Question: I have two sliders, one for brightness and another for contrast. Subsequently they are attached to a "brightness" model and a "contrast" model. These sliders are in a tab interface, any time the tab changed the value was getting reset. I decided to create a factory service to store the values and would like to update the factory with the new value anytime the sliders change. I know the slider models are being updated because I have a box next to each slider display the current value of the model. It seems to console log once after the value is set by the service but never logs afterwards.
Controller Code:
'''
'use strict';
angular.module('oct').controller('LeftCtrl', ['$scope', '$timeout', '$mdSidenav', '$log', 'OctSettings', function($scope, $timeout, $mdSidenav, $log, OctSettings) {
$scope.resolutions = ['Resolution 1', 'Resolution 2', 'Resolution 3'];
$scope.toggleDropdownArray = ['', '', '', ''];
$scope.isThetaView = true;
$scope.isCartView = true;
$scope.isLongView = true;
$scope.brightness = Number(OctSettings.image.brightness);
$scope.contrast = Number(OctSettings.image.contrast);
$scope.$watch('brightness',
function(newVal, oldVal) {
console.log(oldVal);
});
$scope.close = function() {
$mdSidenav('left').close()
.then(function() {
$log.debug('close LEFT is done');
});
};
$scope.toggleDropdown = function(index) {
if($scope.toggleDropdownArray[index] === 'toggle-up') {
$scope.toggleDropdownArray[index] = 'toggle-down';
} else {
$scope.toggleDropdownArray[index] = 'toggle-up';
for(var i=0; i<$scope.toggleDropdownArray.length; i++) {
if(i !== index) {
$scope.toggleDropdownArray[i] = 'toggle-down';
}
}
}
};
}]);
'''
HTML w/ Angular Material for Sliders:
'''
<md-tab label="Image">
<md-content class="md-padding settings-tabs-pg-content">
<div class="brightness-div" layout="">
<div flex="10" layout="" layout-align="center center"><span class="md-body-1 fa fa-sun-o"><md-tooltip>Brightness</md-tooltip></span></div>
<md-slider flex="" min="0" max="100" ng-model="brightness" aria-label="brightness" id="brightness-slider" class="">
</md-slider>
<div flex="20" layout="" layout-align="center center">
<input type="number" ng-model="brightness" aria-label="brightness" aria-controls="brightness-slider">
</div>
</div>
<div layout="">
<div flex="10" layout="" layout-align="center center">
<span class="md-body-1 fa fa-adjust"><md-tooltip>Contrast</md-tooltip></span>
</div>
<md-slider flex="" min="0" max="100" ng-model="contrast" aria-label="contrast" id="contrast-slider" class="">
</md-slider>
<div flex="20" layout="" layout-align="center center">
<input type="number" ng-model="contrast" aria-label="contrast" aria-controls="contrast-slider">
</div>
</div>
<div>
<a class="window-leveling-btn">Window Leveling</a>
</div>
</md-content>
</md-tab>
'''
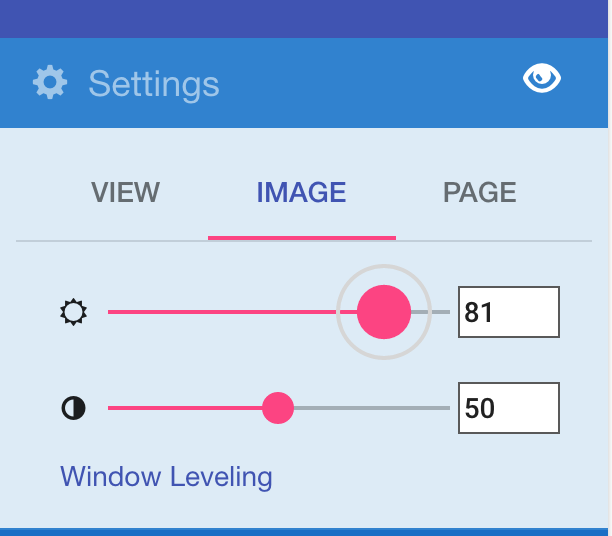
Answer: I fixed the problem by changing the ng-models to image.brightness and image.contrast. See <URL>. I was aware of this issue but I thought because I was watching a number and not an object i didnt need to do this. I still dont quite understand, but it works now.